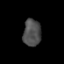
Tissue: prostate
Cell type: T cells
Senescence score: 0.3232
Nuclear area (px): 472
Mean DAPI intensity: 78.131